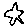
Label: star